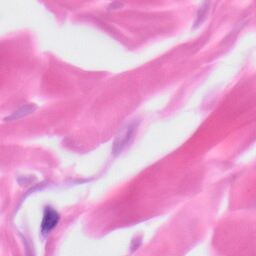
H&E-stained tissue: Skin